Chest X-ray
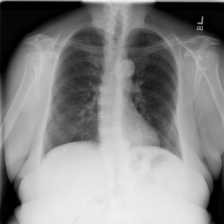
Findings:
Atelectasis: negative
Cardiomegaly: negative
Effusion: negative
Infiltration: positive
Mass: negative
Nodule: negative
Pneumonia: negative
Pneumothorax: negative
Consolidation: negative
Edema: negative
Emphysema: negative
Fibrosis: negative
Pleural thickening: negative
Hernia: negative